Field crop: maize
Growth stage: 2
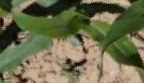
Species: maize